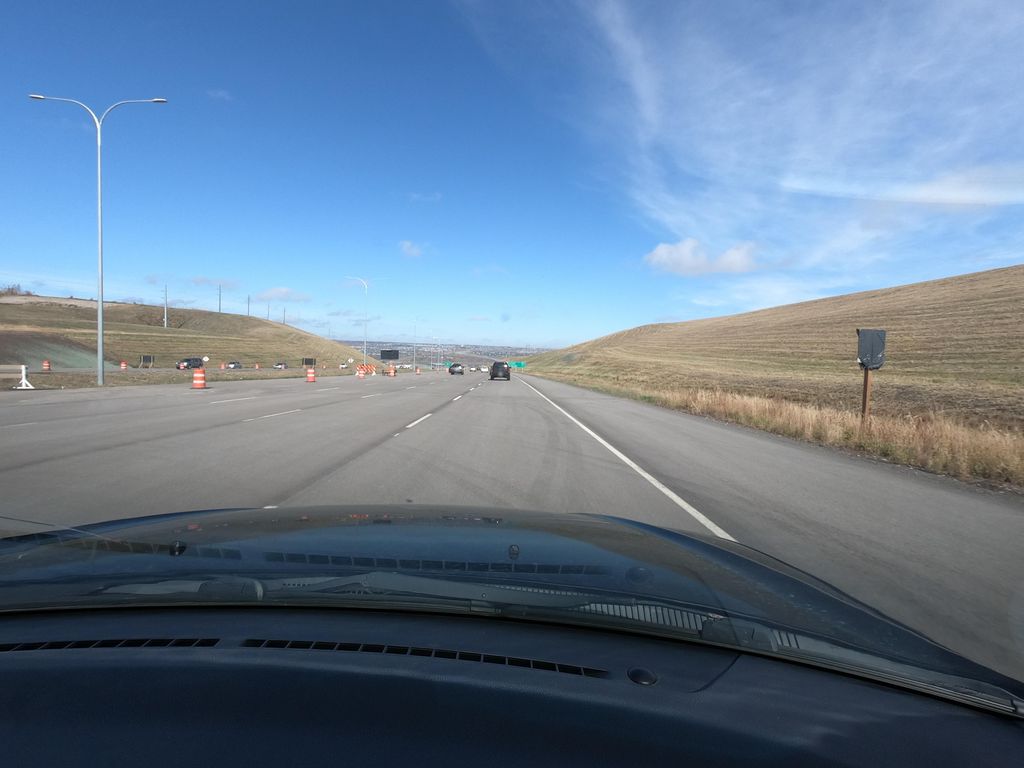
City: calgary